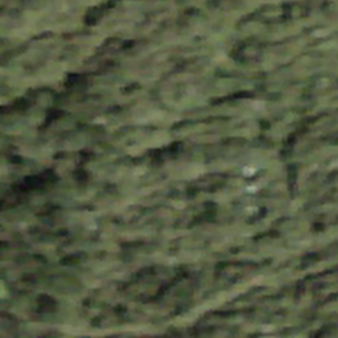
Label: other